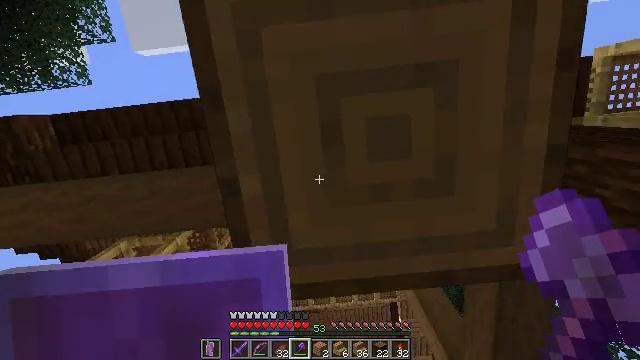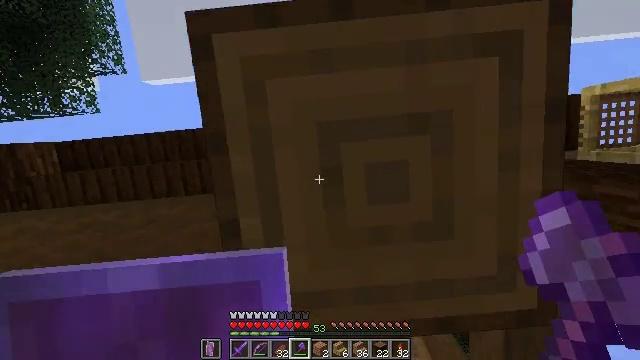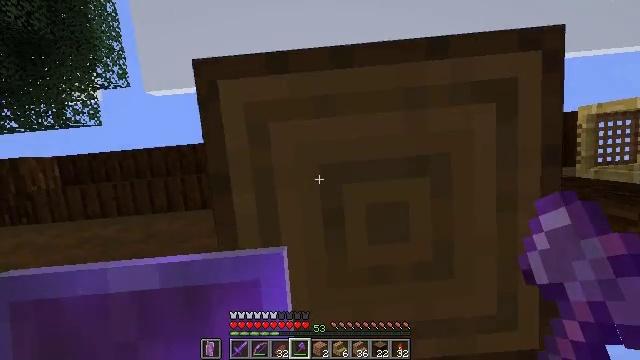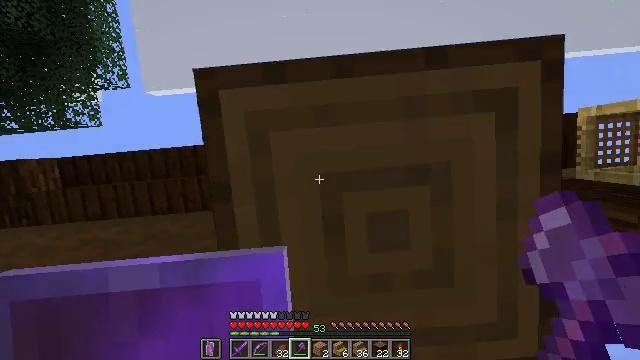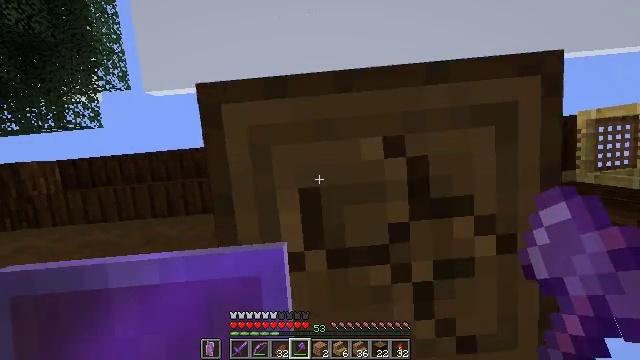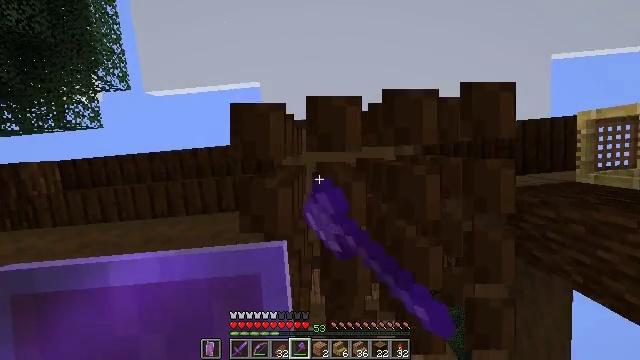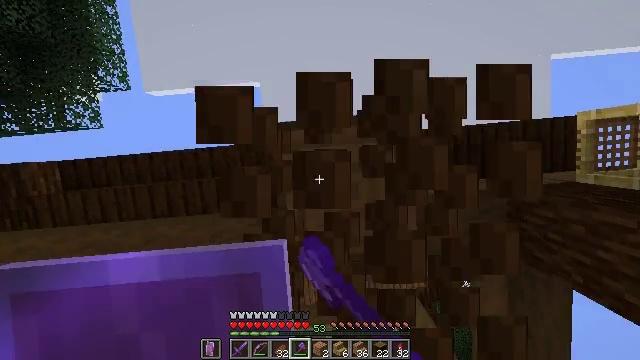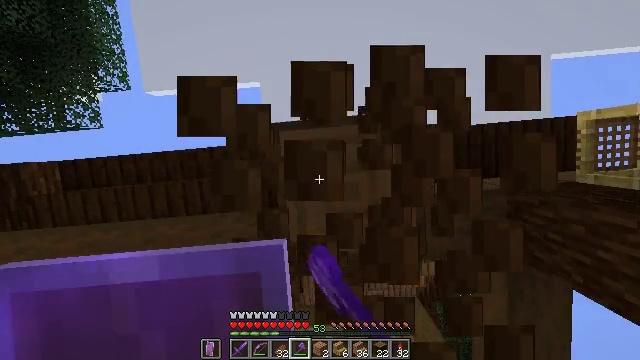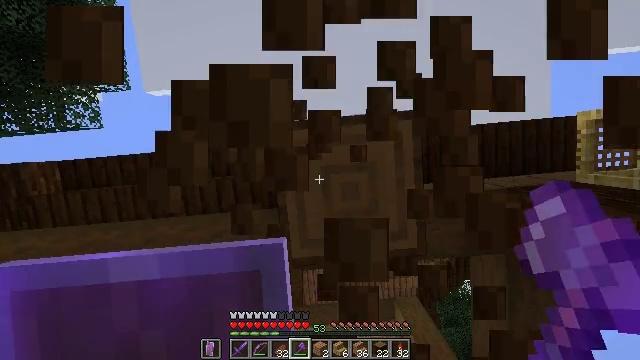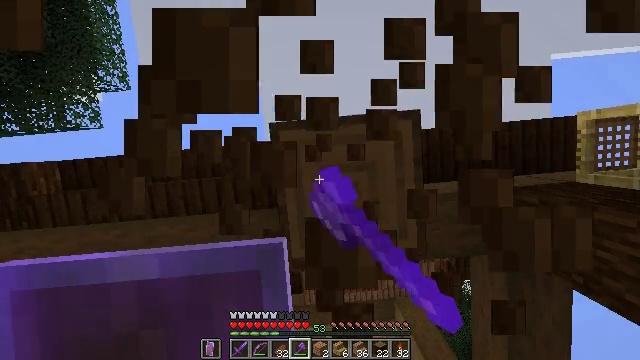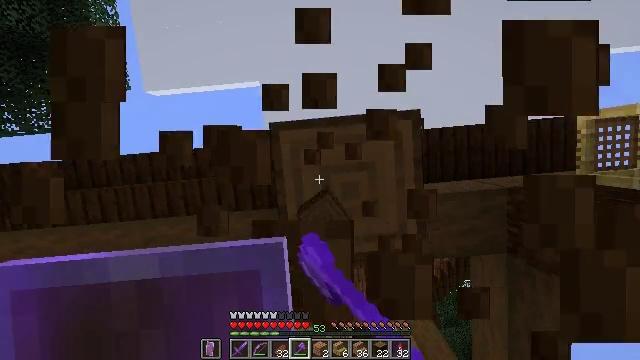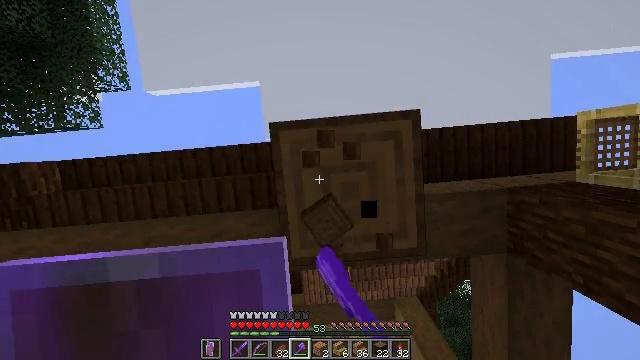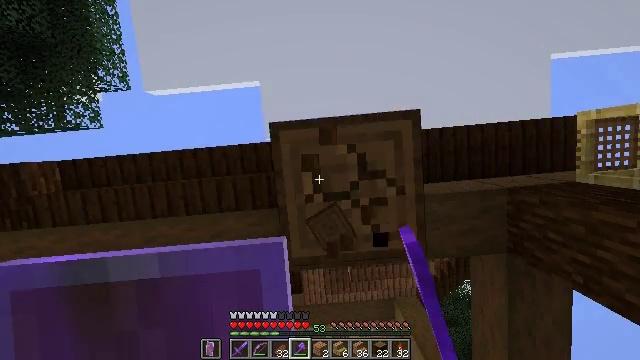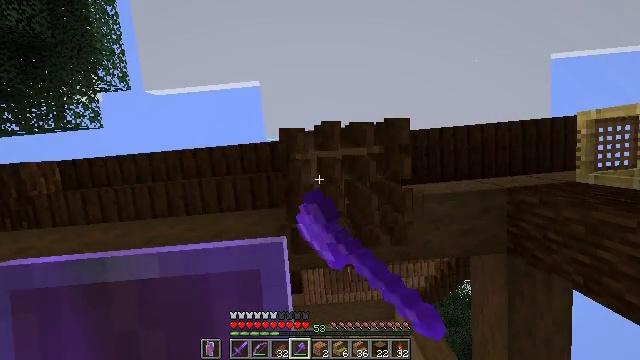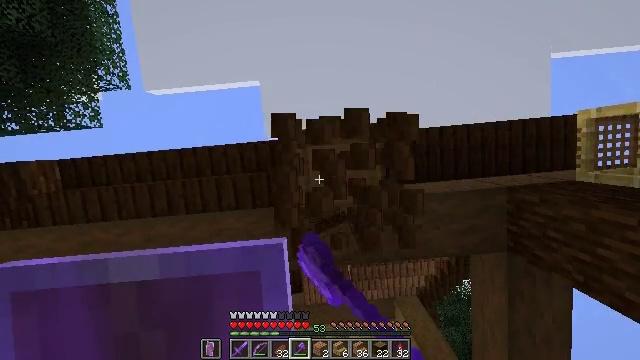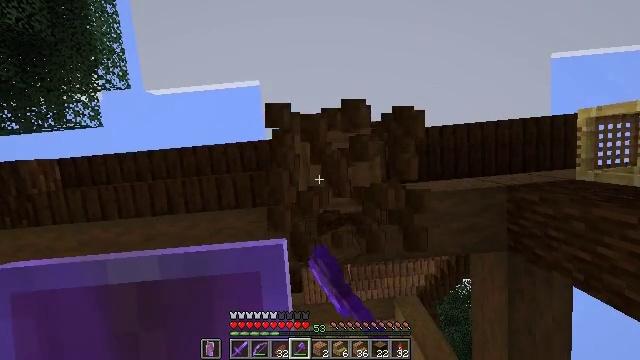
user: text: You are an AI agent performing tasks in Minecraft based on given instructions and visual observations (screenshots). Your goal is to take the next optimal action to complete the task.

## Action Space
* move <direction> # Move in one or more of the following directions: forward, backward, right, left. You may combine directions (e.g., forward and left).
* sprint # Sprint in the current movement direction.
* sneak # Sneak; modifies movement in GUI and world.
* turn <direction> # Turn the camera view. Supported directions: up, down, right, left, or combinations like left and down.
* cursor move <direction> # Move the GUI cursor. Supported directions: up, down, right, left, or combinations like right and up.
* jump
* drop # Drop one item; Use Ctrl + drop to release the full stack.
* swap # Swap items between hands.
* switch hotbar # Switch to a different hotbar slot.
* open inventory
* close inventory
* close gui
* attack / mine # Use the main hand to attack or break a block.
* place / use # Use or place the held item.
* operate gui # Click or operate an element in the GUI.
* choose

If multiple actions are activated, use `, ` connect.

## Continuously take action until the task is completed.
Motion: motion action
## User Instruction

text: Chop down the spruce log.
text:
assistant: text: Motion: move back, sneak, turn up
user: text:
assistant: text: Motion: move back, sneak, turn up
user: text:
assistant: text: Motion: sneak
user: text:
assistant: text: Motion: sneak, attack / mine
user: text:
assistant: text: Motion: sneak, attack / mine
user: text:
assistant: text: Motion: sneak, attack / mine
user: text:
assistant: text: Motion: sneak, attack / mine
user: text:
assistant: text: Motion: sneak, attack / mine
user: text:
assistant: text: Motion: sneak, attack / mine
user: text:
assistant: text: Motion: sneak, attack / mine
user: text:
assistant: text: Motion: sneak, attack / mine
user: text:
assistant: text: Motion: sneak, attack / mine
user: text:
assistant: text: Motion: sneak, attack / mine
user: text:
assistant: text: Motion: move forward, sneak, attack / mine
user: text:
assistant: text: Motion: move forward, sneak, attack / mine
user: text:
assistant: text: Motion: move forward, sneak, attack / mine
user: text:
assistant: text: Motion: sneak, attack / mine
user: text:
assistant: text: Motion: sneak, attack / mine
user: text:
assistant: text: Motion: sneak, attack / mine
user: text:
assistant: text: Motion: sneak, attack / mine
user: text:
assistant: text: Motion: sneak, attack / mine
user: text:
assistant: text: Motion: sneak
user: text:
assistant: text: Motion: sneak
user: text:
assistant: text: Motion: sneak
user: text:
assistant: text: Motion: sneak
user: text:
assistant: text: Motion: sneak
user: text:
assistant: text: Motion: sneak, turn up
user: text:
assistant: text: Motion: sneak
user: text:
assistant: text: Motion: sneak
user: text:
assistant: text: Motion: sneak